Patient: sex F, age 80
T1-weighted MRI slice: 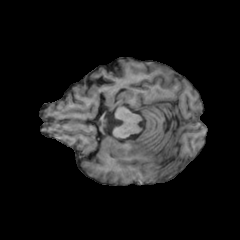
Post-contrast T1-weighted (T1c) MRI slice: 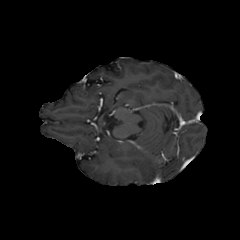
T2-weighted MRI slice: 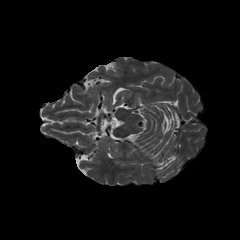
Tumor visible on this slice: no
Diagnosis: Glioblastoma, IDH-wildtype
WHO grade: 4